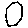
Label: hexagon